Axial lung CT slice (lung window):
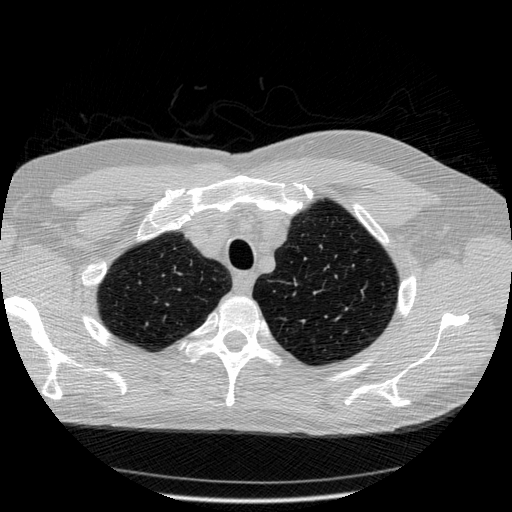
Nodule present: no